Question: When opening the system tray adminstration tool for IIS Express there is a little number at the side of the site name (here the number 3):

Can anyone tell me, what that means?
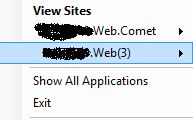
Answer: That number does not mean anything, it is part of the site name. Here "...Web(3)" is site name. If you want you can rename it.
1. Open %userprofile%\documents\iisexpress\configpplicationhost.config
2. Search for 'Site(3)' and rename it